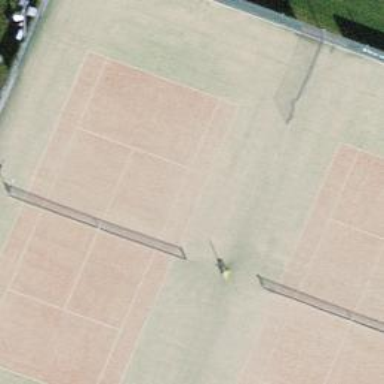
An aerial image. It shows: Tennis court on pitch designated for leisure land.